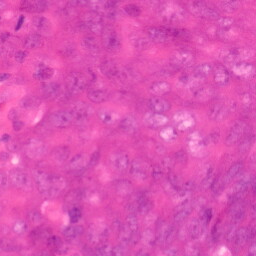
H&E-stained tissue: Colon